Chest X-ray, AP view. Patient: 25 years old, sex M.
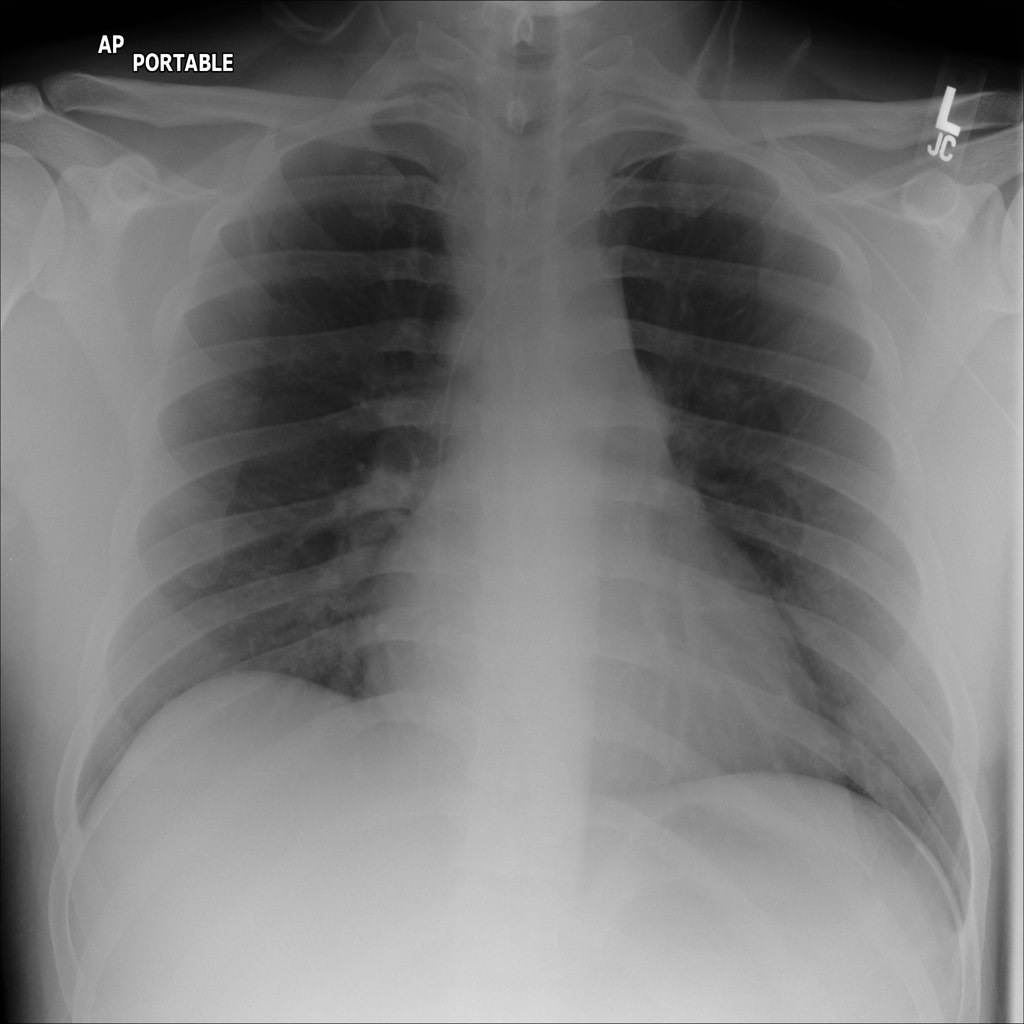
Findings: No Finding